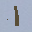
Label: 1